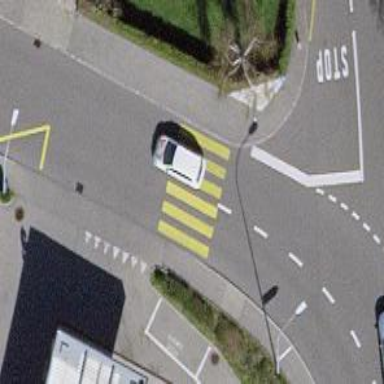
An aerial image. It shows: Uncontrolled zebra crossing on the road.